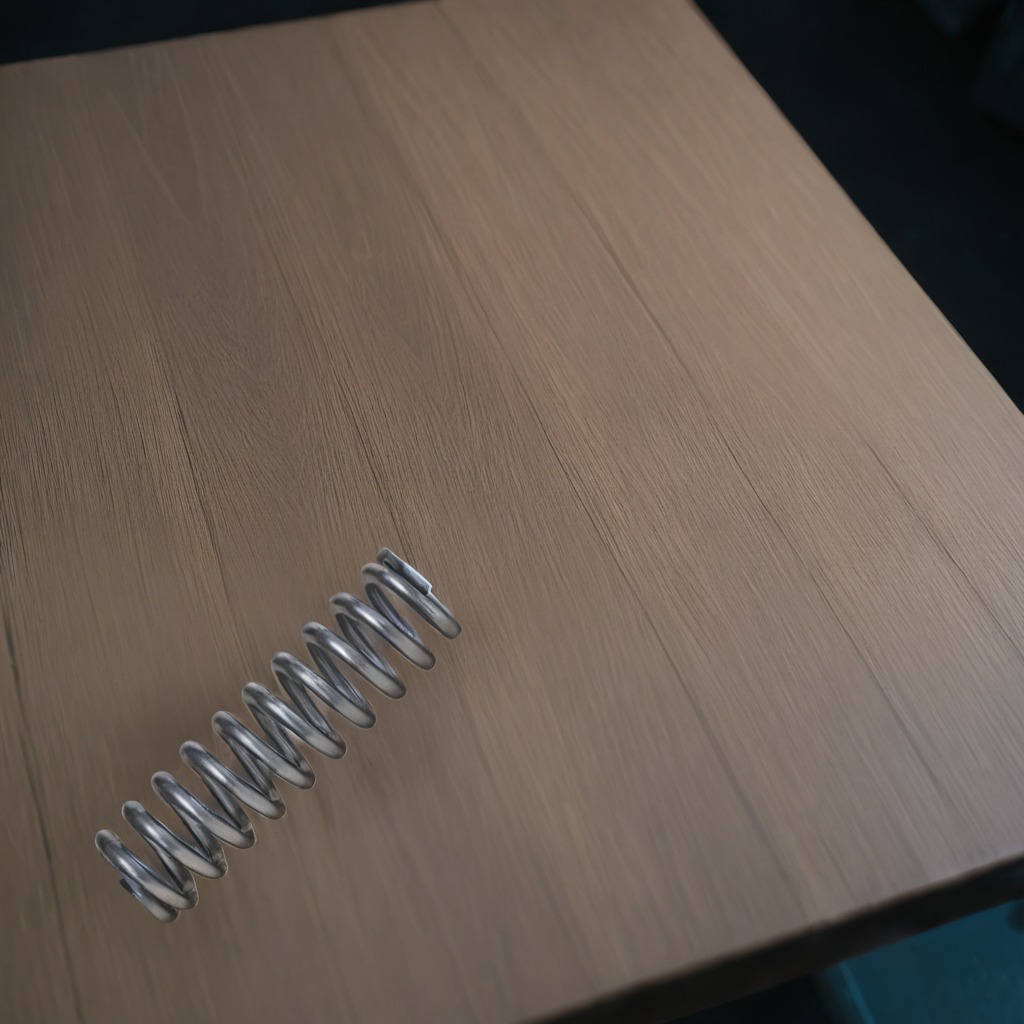
A coiled metal spring is lying on the old table with faint burn marks in a small garage at twilight.